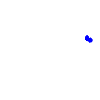
Particle: electron